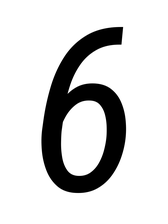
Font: Roboto-Italic_Condensed_Italic